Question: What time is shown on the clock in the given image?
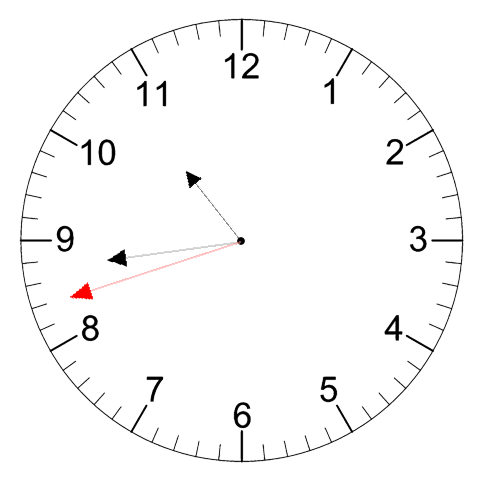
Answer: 10:43:42